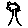
Label: tree